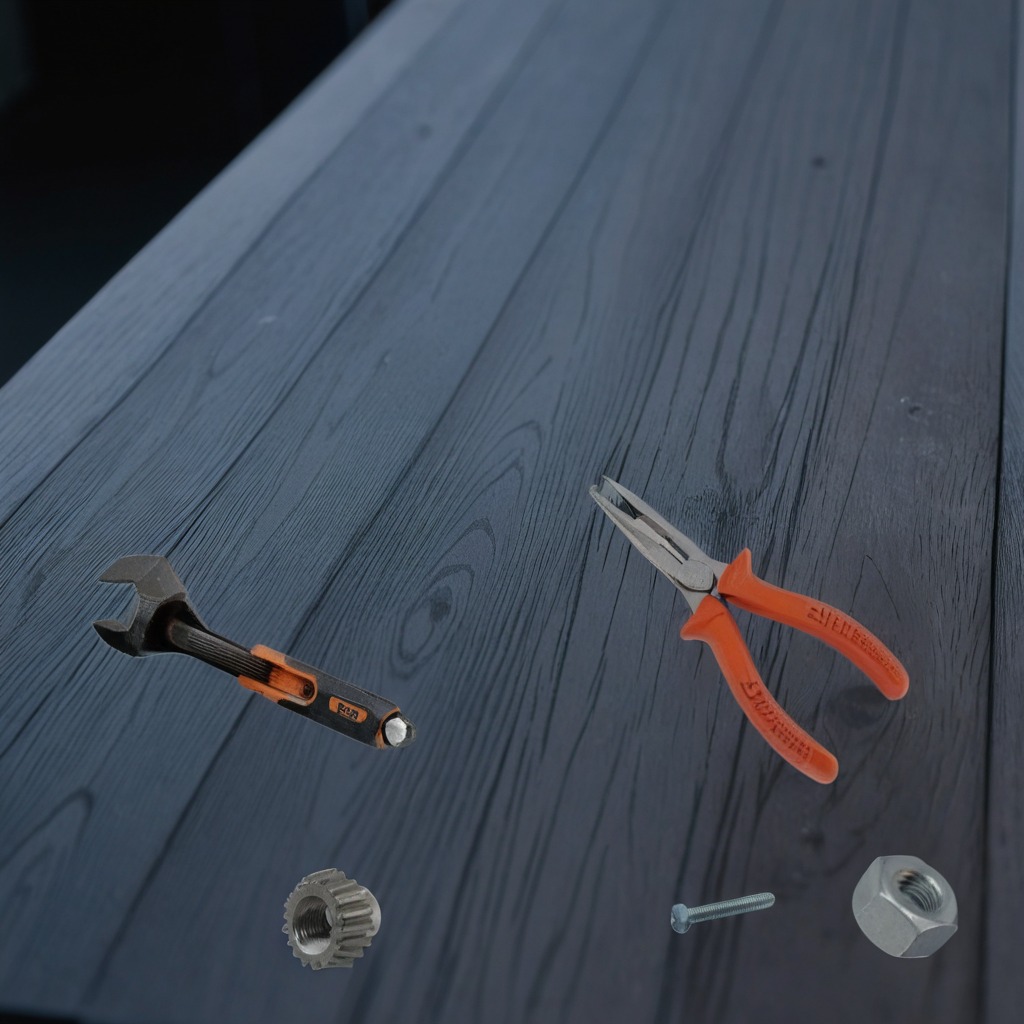
A steel gear with teeth, a metal machine screw, a pair of pliers, a metal nut, and a wrench are lying on a table in a small garage at twilight.